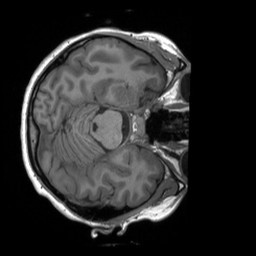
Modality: T1w
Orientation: axial
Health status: healthy
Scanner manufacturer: siemens
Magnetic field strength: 3 T
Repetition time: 1.9 s
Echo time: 0.00232 s